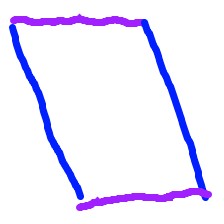
Shape: parallelogram